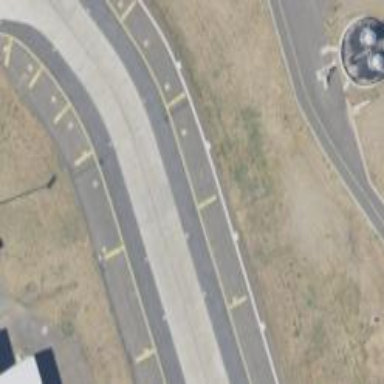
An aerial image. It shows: Image of taxiway at airport.